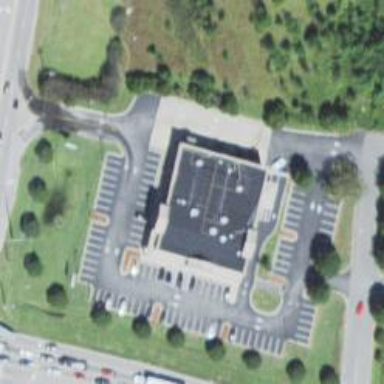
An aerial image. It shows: Building that is pharmacy providing healthcare services.